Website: home-depot
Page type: payment
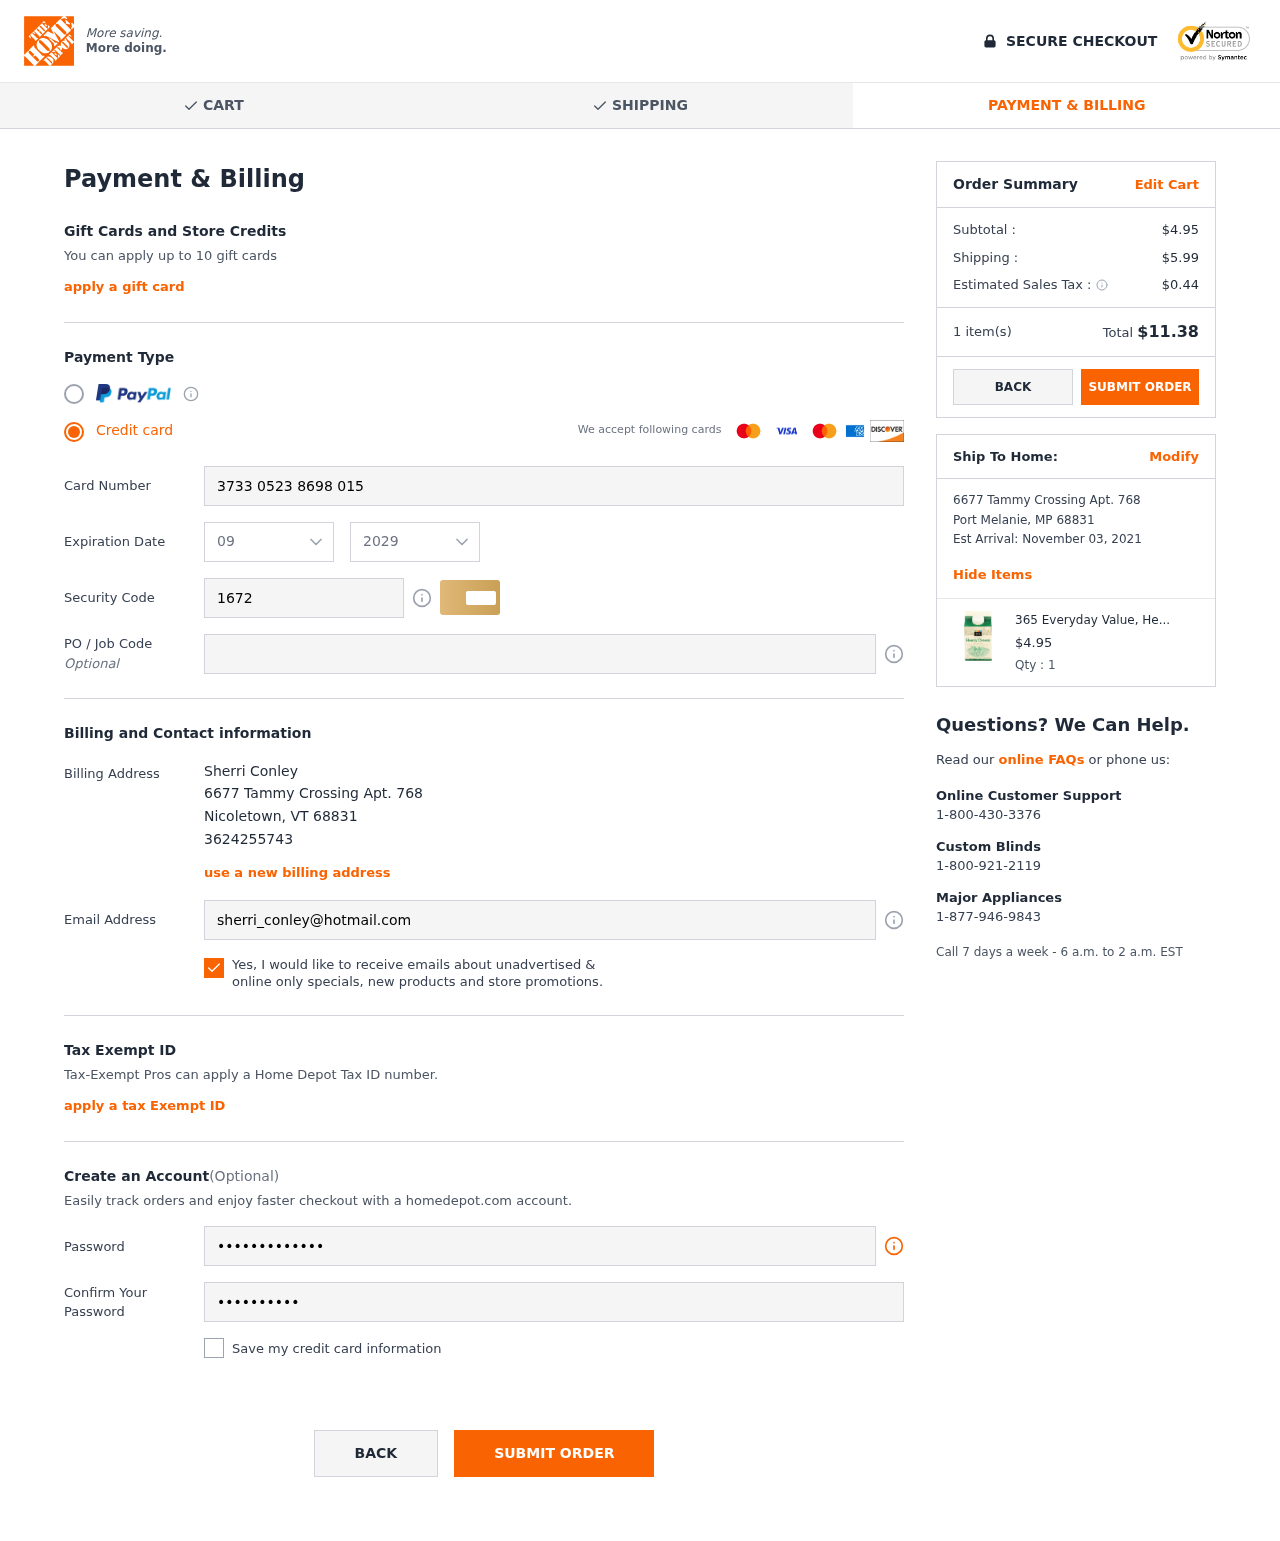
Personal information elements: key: PII_CARD_CVV
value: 1672
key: PII_CARD_EXPIRY_MONTH
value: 09
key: PII_CARD_EXPIRY_YEAR
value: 29
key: PII_CARD_NUMBER
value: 3733 0523 8698 015
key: PII_CITY
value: Nicoletown
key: PII_CITY2
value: Port Melanie
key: PII_EMAIL
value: sherri_conley@hotmail.com
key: PII_FULLNAME
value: Sherri Conley
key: PII_PHONE
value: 3624255743
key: PII_POSTCODE
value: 68831
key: PII_POSTCODE2
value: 68831
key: PII_STATE_ABBR
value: VT
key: PII_STATE_ABBR2
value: MP
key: PII_STREET
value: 6677 Tammy Crossing Apt. 768
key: PII_STREET2
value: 6677 Tammy Crossing Apt. 768
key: PII_POSTCODE_FULL
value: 68831
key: PII_POSTCODE_NUMERIC
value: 68831
Product elements: key: PRODUCT1_NAME
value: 365 Everyday Value, Heavy Whipping Cream, 16 Fl Oz
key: PRODUCT1_PRICE
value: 4.95
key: PRODUCT1_QUANTITY
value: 1
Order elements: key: ORDER_SUBTOTAL
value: $4.95
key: ORDER_SHIPPING_COST
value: $5.99
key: ORDER_TAX
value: $0.44
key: ORDER_NUM_ITEMS
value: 1 item(s)
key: ORDER_TOTAL
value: $11.38
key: ORDER_DELIVERY_DATE
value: November 03, 2021